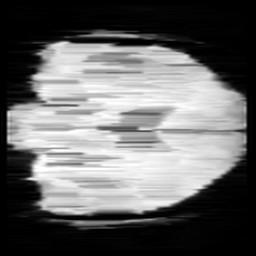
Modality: minIP
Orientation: coronal
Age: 13
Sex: male
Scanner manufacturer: siemens
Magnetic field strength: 3 T
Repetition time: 0.027 s
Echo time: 0.02 s